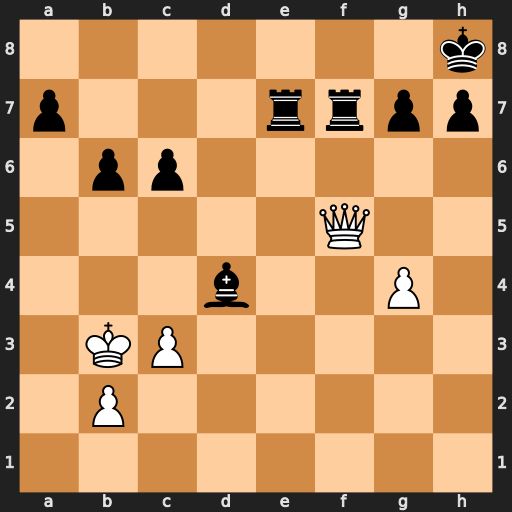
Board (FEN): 7k/p3rrpp/1pp5/5Q2/3b2P1/1KP5/1P6/8
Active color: w
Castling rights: -
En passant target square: -
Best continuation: Qc8+ Re8 Qxe8+ Rf8 Qxf8#